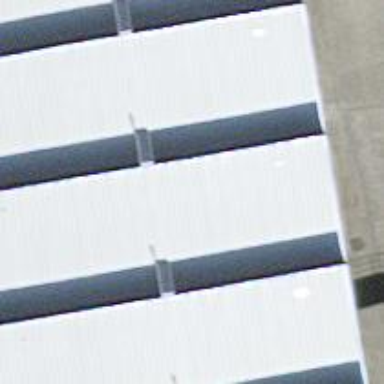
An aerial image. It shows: Industrial building.